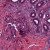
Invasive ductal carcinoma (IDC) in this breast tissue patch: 1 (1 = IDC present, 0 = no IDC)